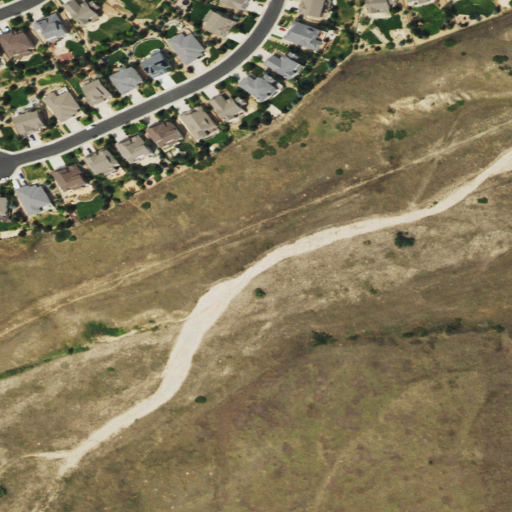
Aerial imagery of valley in Colorado named McMurdo Gulch containing grassland, medium intensity development, open development, low intensity development, and high intensity development